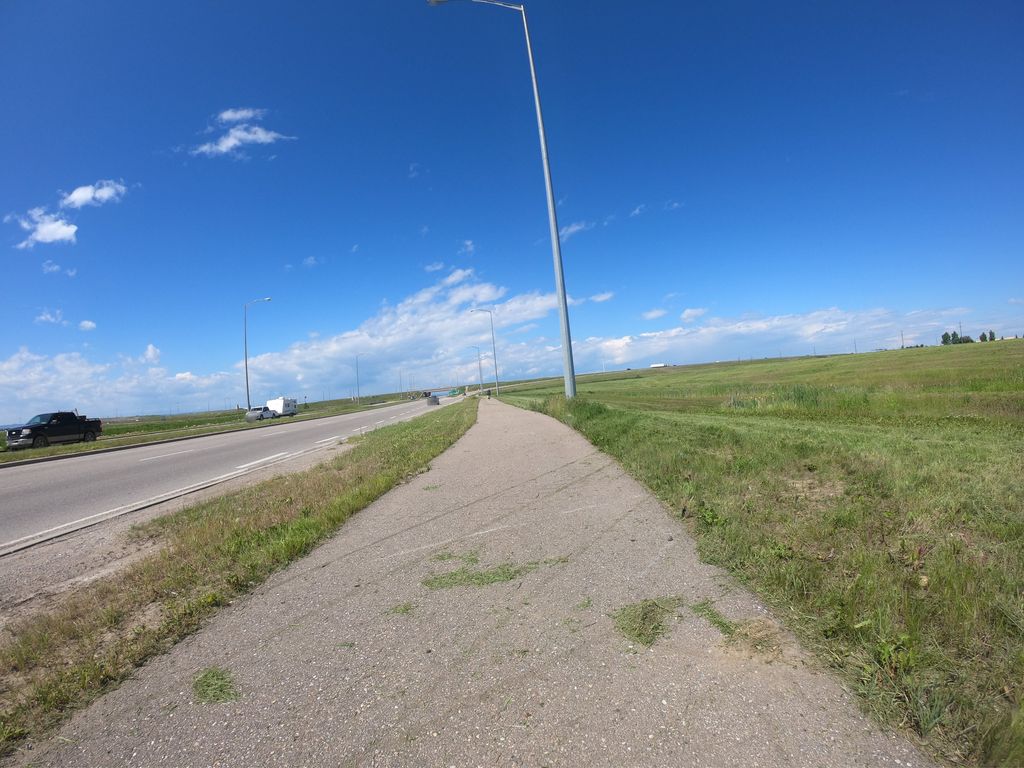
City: calgary